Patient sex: M
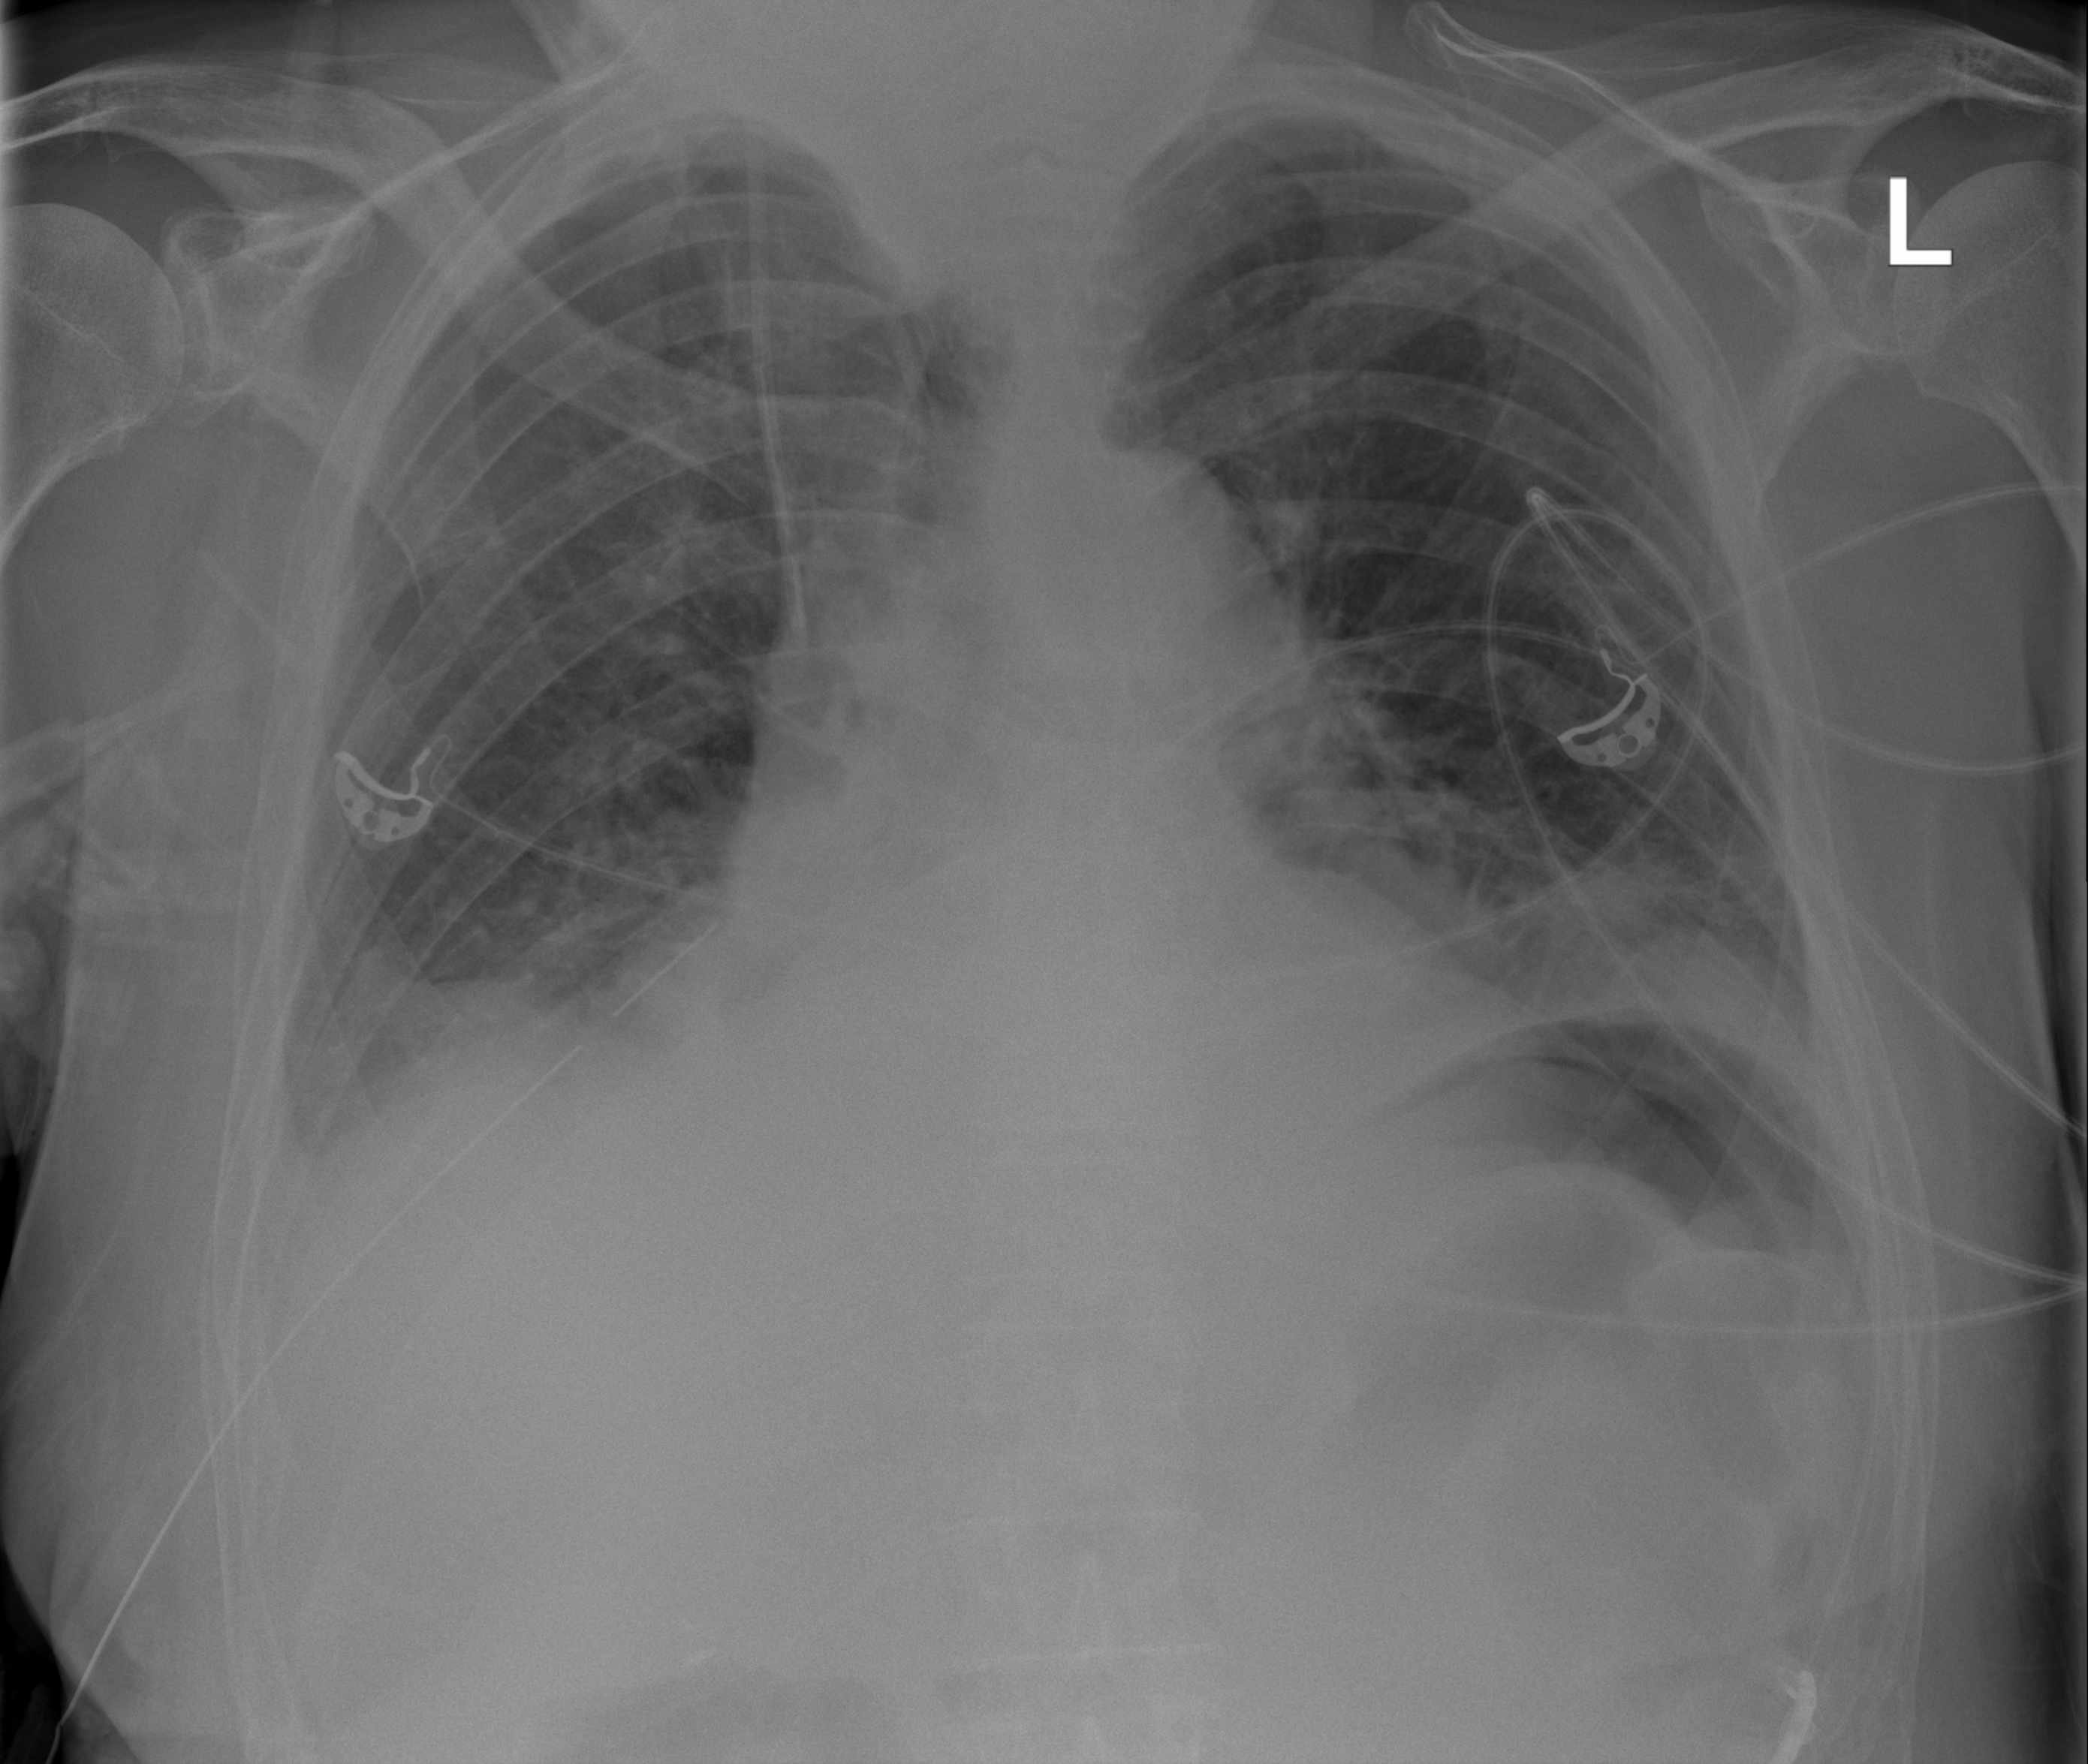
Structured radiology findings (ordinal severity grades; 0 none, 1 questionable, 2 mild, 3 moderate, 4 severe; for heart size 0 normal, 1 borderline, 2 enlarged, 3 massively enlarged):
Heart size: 1
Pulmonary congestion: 0
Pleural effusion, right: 0
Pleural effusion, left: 0
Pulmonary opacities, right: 0
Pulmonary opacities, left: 2
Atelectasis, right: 2
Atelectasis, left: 2